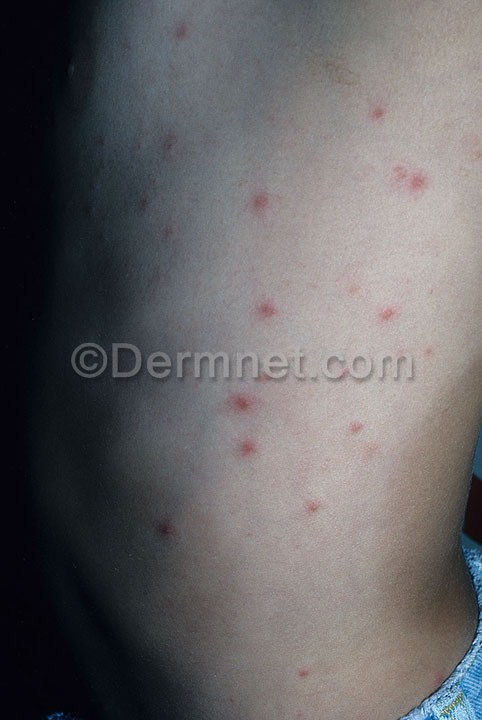
Disease: Cellulitis Impetigo and other Bacterial Infections